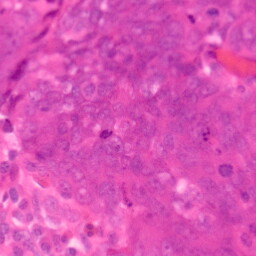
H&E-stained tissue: Colon